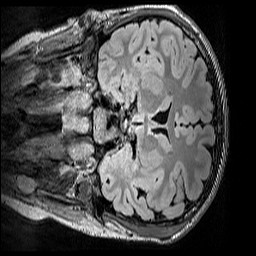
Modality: FLAIR
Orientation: coronal
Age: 11
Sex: male
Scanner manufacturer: siemens
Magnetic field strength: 3 T
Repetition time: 5 s
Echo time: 0.388 s